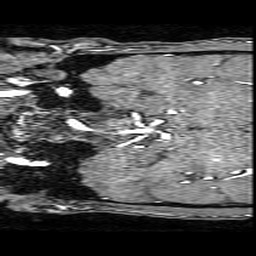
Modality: angio
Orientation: coronal
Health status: ill
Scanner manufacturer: philips
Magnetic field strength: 3 T
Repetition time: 0.01827 s
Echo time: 0.00337 s